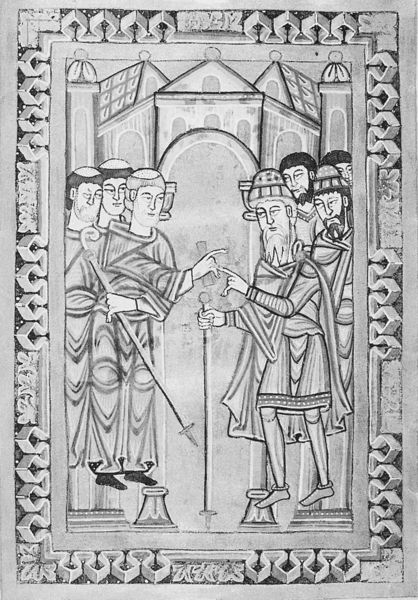
Titel: De virginitate Beatae Mariae
Künstler: Ildefonsus
Institution: Parma, Biblioteca Palatina
Schlagwörter: mann, menschen, männer, zeichnung, gebäude, haus, bart, kappe, rahmen, häuser, kirche, gewand, kutte, turm, man, stab, farblos, rundbogen, kloster, türme, buchseite, romanik, geistliche, mönche, tonsur, krummstab, tausch